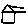
Label: house